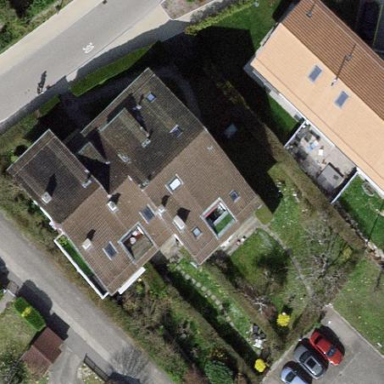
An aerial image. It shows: Semidetached house.